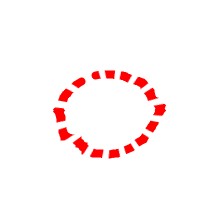
Shape: circle